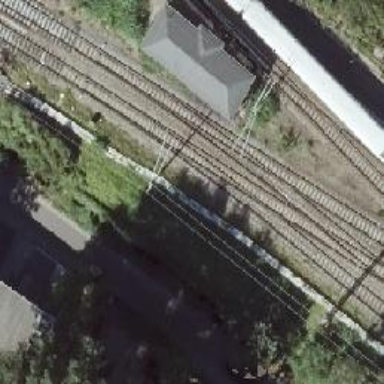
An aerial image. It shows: Railway switch with the turnout on the right side.